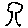
Label: tree